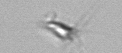
Label: Calciopappus